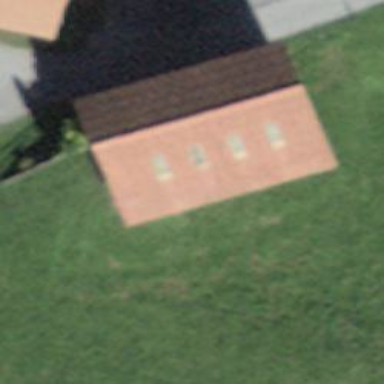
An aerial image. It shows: Shed.